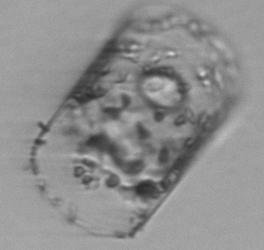
Label: Guinardia_flaccida